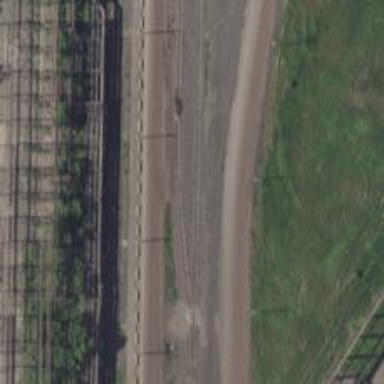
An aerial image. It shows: Railway spur service.